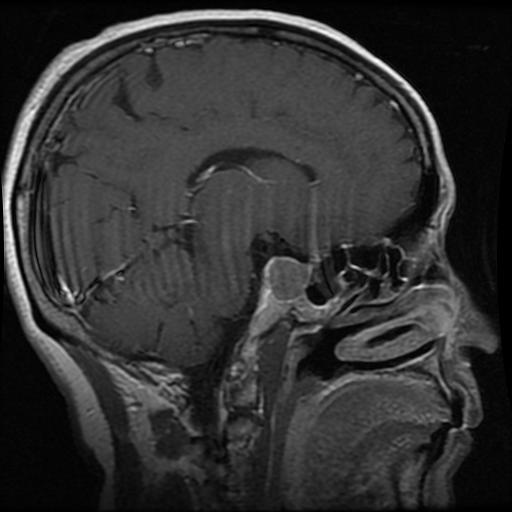
Label: pituitary